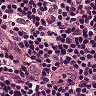
Metastatic tissue present: no